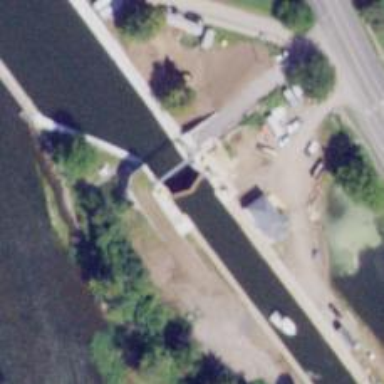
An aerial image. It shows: Lock gate along waterway.